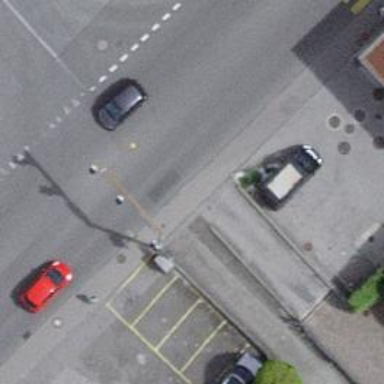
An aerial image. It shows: Road with traffic signals.